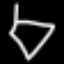
Label: diamond